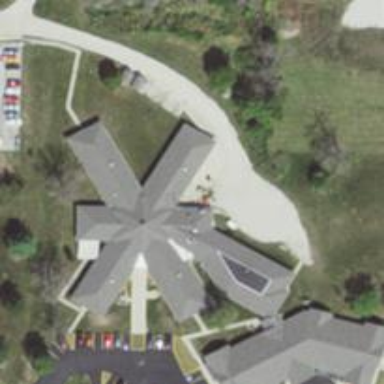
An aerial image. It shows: Nursing home.